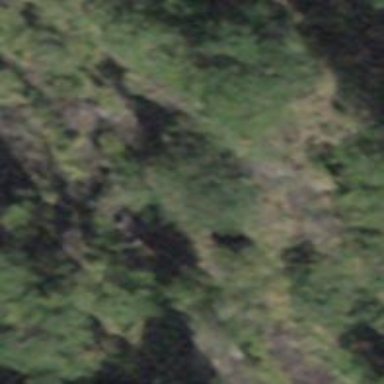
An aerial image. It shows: Natural cliff.